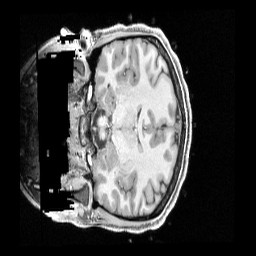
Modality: T1w
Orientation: coronal
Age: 21
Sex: female
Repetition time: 2.4 s
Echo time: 0.00222 s